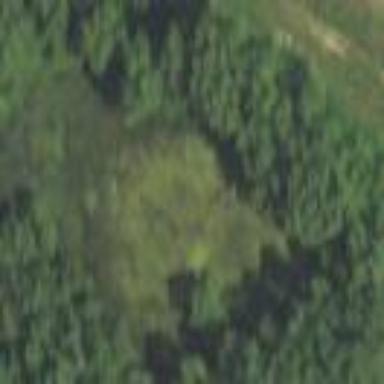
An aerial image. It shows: Serene pond surrounded by nature.